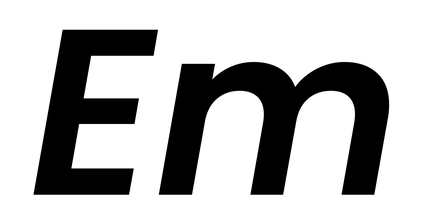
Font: Poppins-SemiBoldItalic